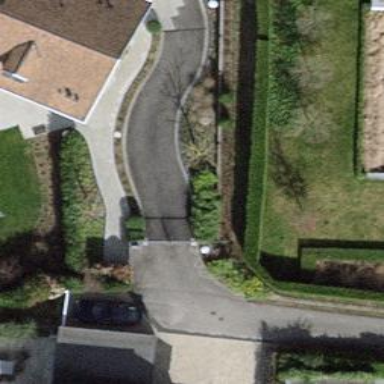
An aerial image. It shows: Gate.